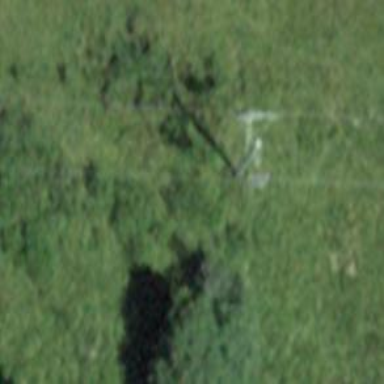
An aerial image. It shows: Pylon for aerialway.